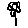
Label: flower